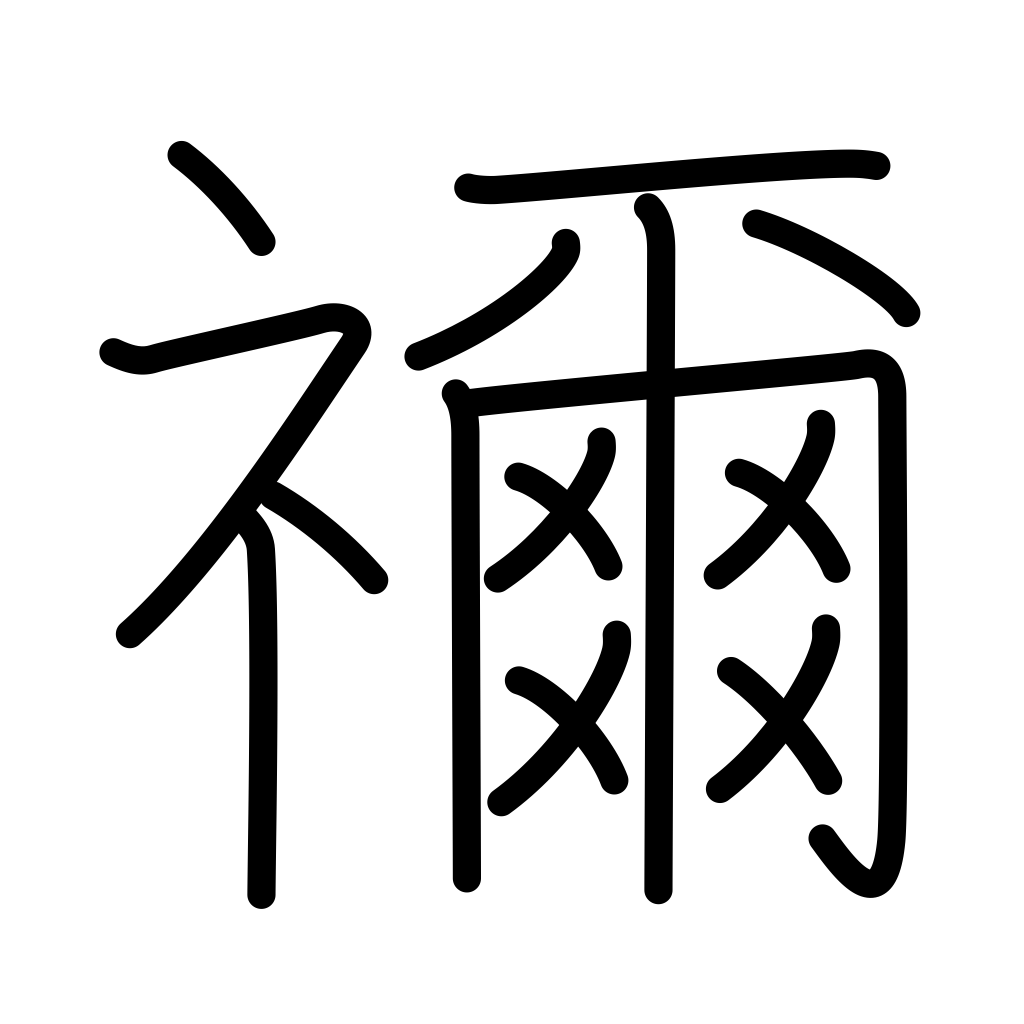
Meaning: ancestral shrine